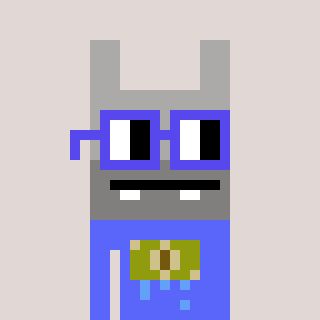
a pixel art character with square blue glasses, a rabbit-shaped head and a purple-colored body on a warm background